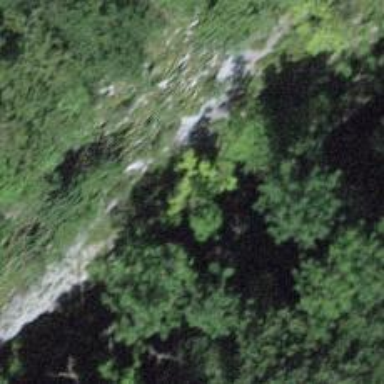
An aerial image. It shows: Cliff in nature.